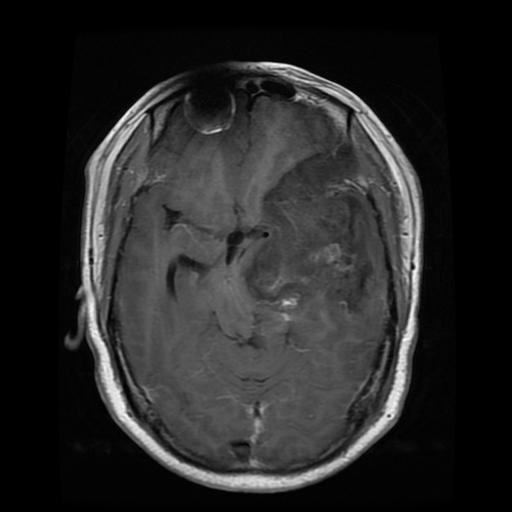
Label: glioma